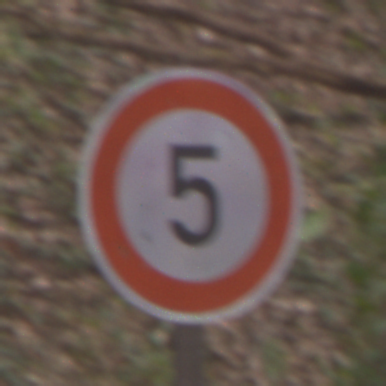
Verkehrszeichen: Geschwindigkeit5
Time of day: Midday
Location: Outdoor (Nature)
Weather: Overcast
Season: Autumn
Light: Natural